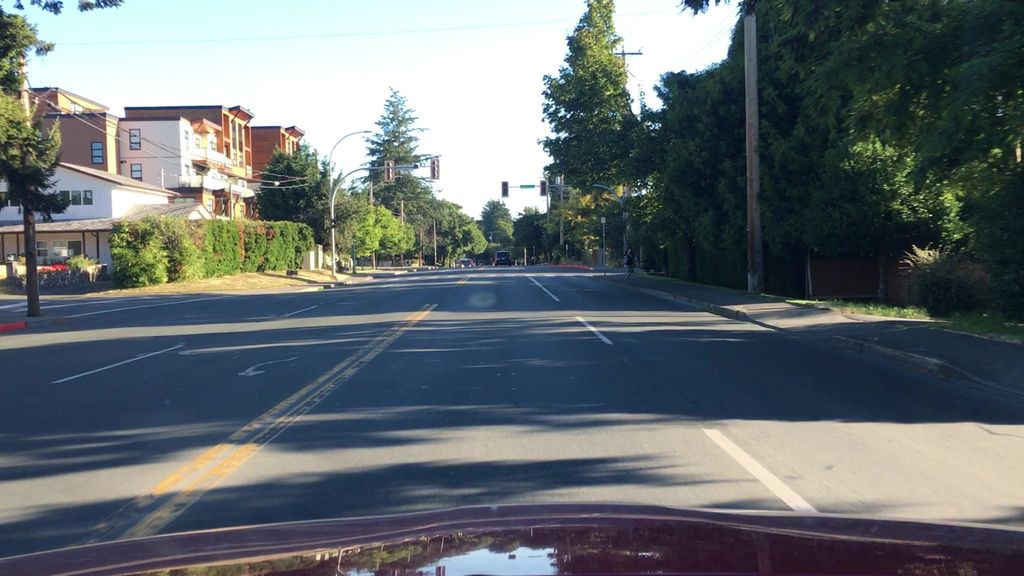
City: victoria